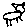
Label: cat